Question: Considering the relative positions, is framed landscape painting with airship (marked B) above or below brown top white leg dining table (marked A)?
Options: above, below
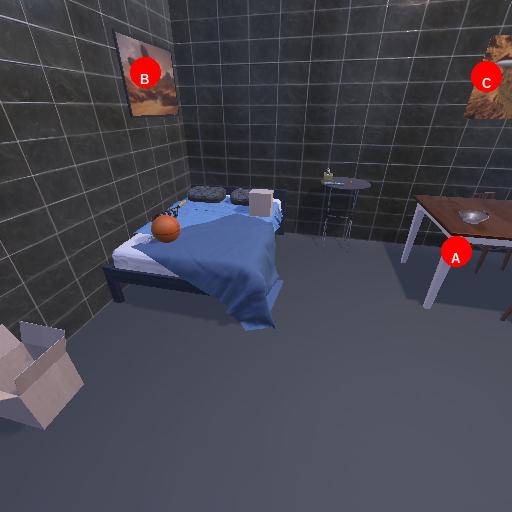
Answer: above